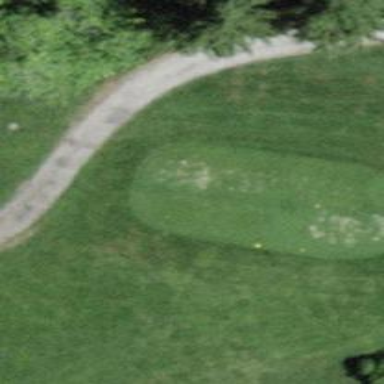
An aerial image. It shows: Grassy area designated as golf tee.